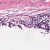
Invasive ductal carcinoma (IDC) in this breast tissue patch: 1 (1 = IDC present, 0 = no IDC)